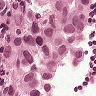
Metastatic tissue present: yes